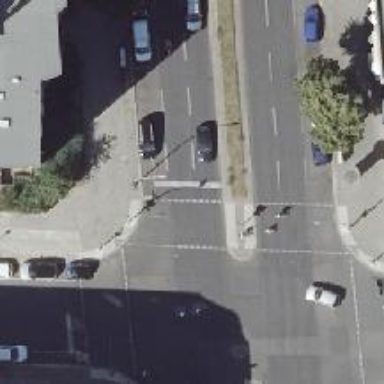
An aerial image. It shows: Road with traffic signals for signaling.